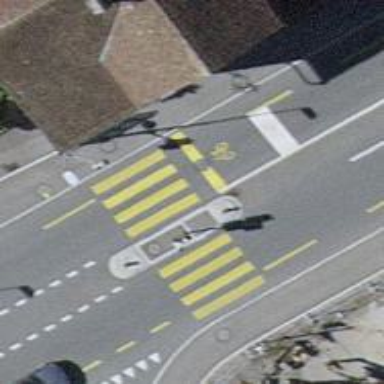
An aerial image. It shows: Kerb barrier.